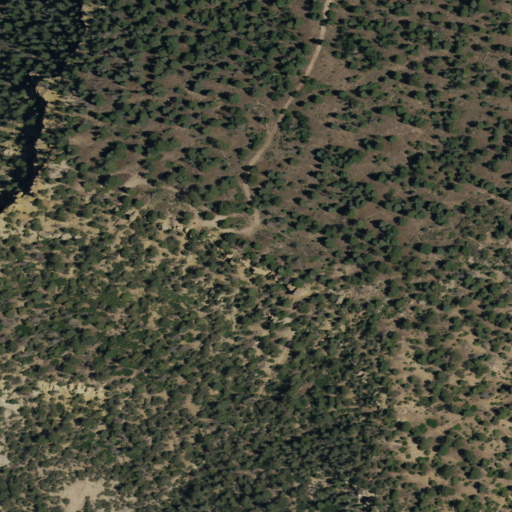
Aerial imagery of mountain in New Mexico named Capulin Peak containing evergreen forest, shrub, deciduous forest, and grassland